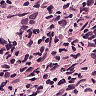
Metastatic tissue present: yes